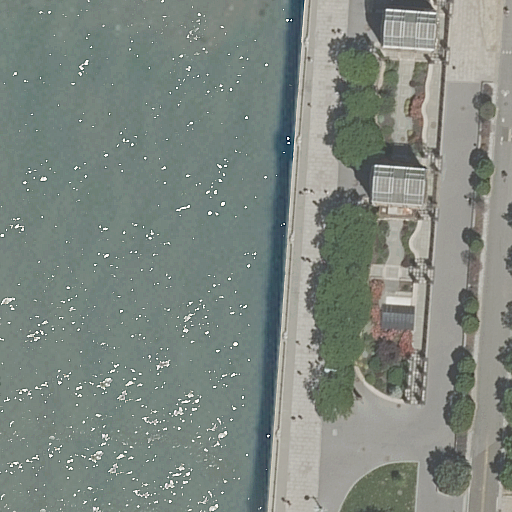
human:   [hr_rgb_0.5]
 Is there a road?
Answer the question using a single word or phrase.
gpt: yes

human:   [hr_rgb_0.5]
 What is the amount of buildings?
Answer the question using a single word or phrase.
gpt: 2

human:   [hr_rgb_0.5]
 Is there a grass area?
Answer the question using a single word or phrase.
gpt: yes

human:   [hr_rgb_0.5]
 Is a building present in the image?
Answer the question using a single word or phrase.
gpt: yes

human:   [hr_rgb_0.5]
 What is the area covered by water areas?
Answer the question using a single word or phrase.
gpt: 5866m2

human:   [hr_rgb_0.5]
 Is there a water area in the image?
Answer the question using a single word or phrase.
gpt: yes

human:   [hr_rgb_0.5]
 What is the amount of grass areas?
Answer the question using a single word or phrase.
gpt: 2

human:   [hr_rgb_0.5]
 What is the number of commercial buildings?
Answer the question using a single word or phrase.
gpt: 0

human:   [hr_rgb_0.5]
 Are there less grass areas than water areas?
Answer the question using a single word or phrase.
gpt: no

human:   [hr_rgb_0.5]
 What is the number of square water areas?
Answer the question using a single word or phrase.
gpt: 0

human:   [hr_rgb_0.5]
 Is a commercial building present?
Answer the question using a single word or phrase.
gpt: no

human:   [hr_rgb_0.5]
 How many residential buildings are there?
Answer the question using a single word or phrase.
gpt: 0

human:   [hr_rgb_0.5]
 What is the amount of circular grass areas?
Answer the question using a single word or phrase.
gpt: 0

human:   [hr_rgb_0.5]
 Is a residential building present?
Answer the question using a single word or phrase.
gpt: no

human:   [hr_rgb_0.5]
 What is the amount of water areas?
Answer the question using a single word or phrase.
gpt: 1

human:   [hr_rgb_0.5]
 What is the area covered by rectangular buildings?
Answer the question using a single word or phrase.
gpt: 158m2

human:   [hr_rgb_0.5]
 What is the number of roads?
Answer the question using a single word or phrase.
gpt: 3

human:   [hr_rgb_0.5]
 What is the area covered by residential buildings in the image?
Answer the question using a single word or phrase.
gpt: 0m2

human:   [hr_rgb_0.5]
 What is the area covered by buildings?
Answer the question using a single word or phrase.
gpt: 158m2

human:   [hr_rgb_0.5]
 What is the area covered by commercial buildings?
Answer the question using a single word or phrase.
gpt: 0m2

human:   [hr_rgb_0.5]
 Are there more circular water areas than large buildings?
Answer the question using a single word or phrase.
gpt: no

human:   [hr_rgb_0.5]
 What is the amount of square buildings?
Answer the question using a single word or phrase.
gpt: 0

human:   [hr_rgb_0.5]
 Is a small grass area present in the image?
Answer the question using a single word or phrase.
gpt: yes

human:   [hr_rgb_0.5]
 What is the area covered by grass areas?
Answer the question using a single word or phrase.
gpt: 258m2

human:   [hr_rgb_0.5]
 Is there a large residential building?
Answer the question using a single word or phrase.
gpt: no

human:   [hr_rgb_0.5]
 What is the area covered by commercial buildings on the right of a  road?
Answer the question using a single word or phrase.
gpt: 0m2

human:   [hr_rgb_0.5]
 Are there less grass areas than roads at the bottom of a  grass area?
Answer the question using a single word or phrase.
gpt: no

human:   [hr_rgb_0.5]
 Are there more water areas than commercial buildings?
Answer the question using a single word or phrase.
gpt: yes

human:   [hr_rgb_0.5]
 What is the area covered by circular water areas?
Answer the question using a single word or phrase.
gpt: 0m2

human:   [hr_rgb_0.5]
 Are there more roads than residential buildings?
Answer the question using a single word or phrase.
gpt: yes

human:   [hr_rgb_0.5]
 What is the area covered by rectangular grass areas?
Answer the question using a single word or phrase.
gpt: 258m2

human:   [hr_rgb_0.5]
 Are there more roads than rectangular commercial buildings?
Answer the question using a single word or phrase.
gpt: yes

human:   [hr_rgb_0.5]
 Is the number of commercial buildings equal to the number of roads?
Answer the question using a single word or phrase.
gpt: no

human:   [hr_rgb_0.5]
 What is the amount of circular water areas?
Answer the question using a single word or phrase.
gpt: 0

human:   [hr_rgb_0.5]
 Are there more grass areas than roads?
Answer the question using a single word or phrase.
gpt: no

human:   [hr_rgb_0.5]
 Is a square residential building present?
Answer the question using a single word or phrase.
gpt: no

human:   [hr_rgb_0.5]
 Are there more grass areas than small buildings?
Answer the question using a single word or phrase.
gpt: no

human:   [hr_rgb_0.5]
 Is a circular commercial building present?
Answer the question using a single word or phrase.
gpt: no

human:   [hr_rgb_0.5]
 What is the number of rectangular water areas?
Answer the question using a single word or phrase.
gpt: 1

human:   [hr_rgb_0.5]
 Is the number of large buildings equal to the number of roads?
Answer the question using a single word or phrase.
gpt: no

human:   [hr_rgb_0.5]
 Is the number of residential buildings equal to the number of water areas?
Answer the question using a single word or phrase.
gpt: no

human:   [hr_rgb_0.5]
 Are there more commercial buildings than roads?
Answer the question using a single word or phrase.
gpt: no

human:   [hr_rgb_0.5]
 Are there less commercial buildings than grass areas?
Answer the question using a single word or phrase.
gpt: yes

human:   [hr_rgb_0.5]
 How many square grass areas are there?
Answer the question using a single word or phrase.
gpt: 0

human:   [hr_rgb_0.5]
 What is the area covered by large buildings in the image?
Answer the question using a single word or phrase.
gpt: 0m2

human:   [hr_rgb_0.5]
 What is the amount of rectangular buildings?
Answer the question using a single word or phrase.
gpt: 2

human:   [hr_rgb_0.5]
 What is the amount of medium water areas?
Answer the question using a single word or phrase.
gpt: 0

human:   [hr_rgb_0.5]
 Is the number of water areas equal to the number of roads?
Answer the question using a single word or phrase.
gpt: no

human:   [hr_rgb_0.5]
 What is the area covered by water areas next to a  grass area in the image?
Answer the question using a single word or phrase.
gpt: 5866m2

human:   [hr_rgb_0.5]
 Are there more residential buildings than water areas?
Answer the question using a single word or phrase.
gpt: no

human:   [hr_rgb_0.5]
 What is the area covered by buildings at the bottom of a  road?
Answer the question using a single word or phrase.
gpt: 80m2

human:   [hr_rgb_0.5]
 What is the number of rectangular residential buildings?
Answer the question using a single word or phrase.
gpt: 0

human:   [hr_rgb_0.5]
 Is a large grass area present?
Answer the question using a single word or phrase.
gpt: no

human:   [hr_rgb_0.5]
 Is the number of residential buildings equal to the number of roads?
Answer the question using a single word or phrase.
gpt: no

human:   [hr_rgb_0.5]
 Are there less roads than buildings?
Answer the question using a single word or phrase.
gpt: no

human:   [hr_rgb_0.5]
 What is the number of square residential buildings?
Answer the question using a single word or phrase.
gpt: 0

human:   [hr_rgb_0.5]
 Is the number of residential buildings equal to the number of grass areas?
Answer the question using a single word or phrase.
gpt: no

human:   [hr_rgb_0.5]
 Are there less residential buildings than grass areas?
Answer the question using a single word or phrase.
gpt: yes

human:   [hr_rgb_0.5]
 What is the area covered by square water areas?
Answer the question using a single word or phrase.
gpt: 0m2

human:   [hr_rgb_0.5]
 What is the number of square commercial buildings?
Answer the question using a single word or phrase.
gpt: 0

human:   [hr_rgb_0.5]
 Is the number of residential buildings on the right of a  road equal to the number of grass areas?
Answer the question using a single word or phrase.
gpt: no

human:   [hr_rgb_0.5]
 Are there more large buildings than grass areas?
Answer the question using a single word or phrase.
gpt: no

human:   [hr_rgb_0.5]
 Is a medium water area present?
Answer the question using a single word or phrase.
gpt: no

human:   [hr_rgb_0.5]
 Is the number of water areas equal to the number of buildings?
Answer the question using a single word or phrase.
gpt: no